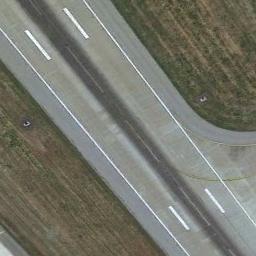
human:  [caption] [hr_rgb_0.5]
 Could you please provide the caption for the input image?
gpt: The runway goes through the lawn .

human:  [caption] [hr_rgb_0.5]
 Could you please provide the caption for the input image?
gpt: The grass is beside the runway .

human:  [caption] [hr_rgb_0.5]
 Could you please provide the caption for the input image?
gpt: There is a green lawn next to the runway, With white dashes of varying thickness on the runway .

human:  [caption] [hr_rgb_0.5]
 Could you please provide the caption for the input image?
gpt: The runway is on the bare land next to the grass .

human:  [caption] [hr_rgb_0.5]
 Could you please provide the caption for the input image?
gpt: There are brown lawns beside the runway .